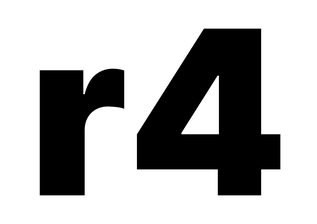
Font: Inter_Black